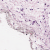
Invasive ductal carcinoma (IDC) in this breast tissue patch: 0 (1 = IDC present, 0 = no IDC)